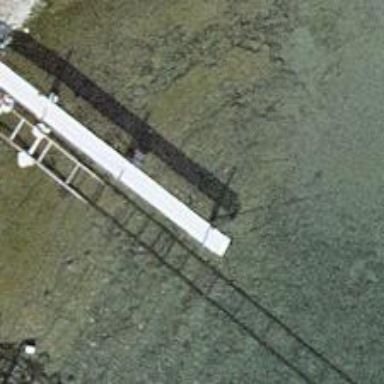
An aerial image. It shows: Man-made pier.